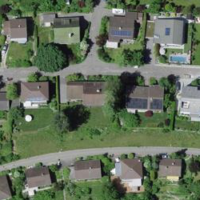
EUNIS habitat code: 55
Species observed at this site:
Euonymus europaeus
Prunus padus